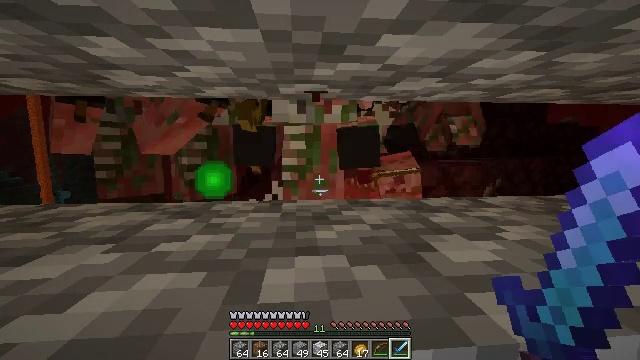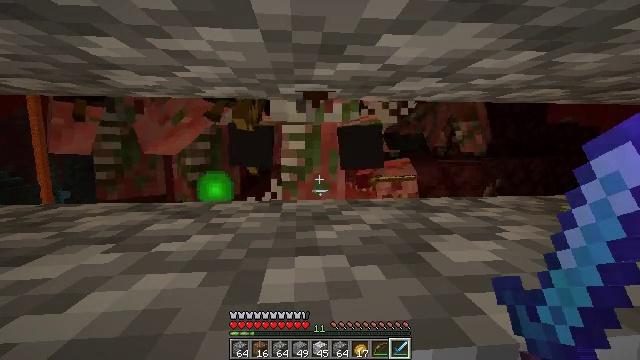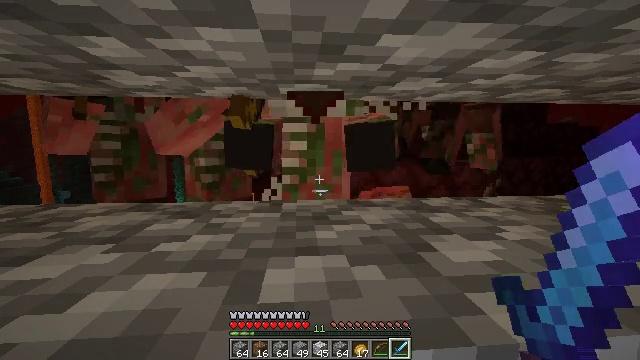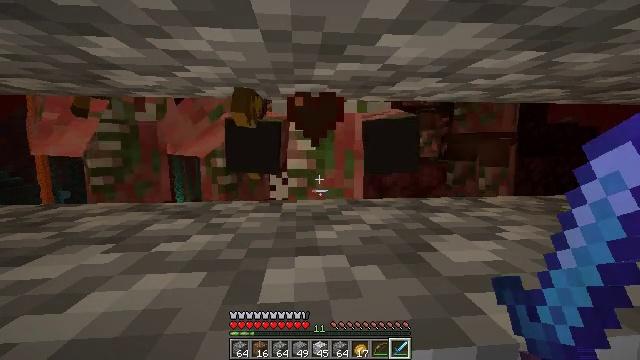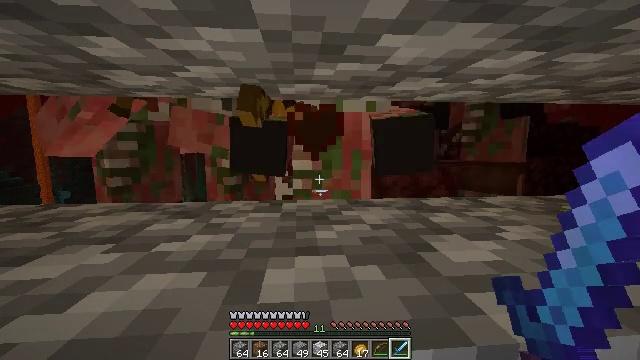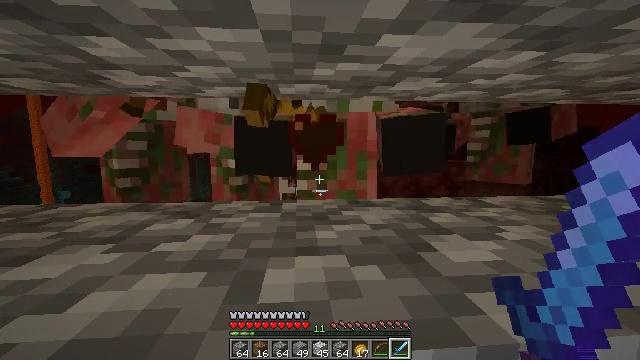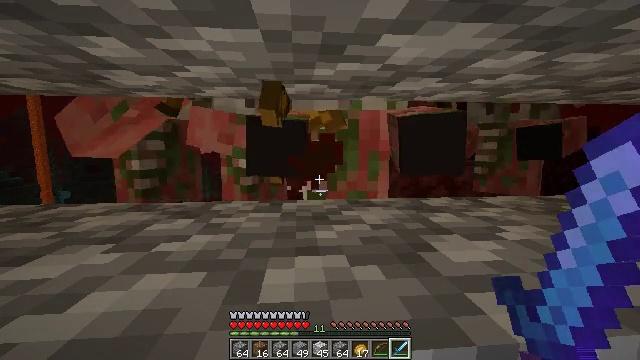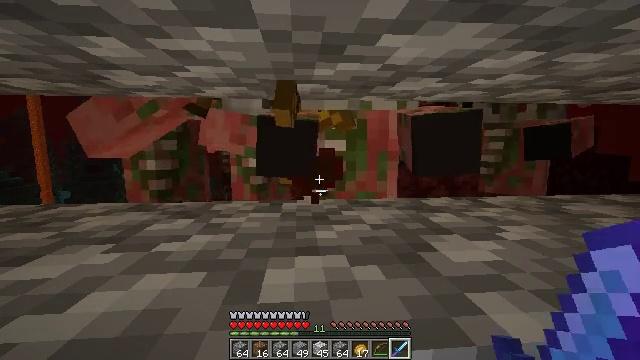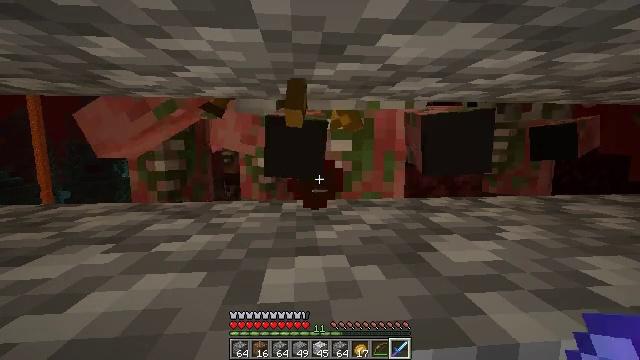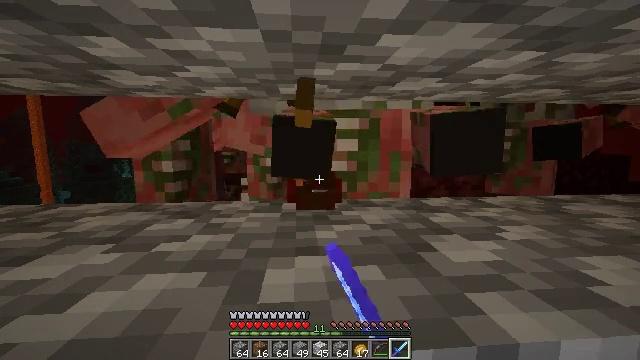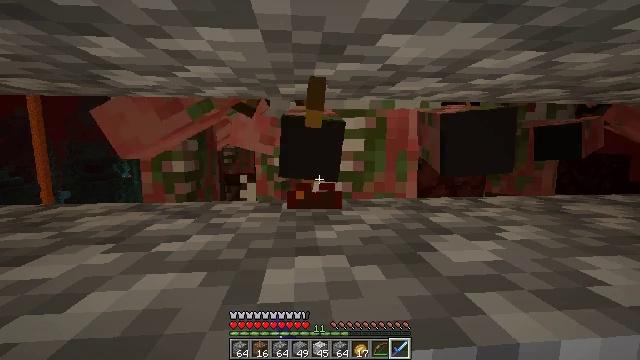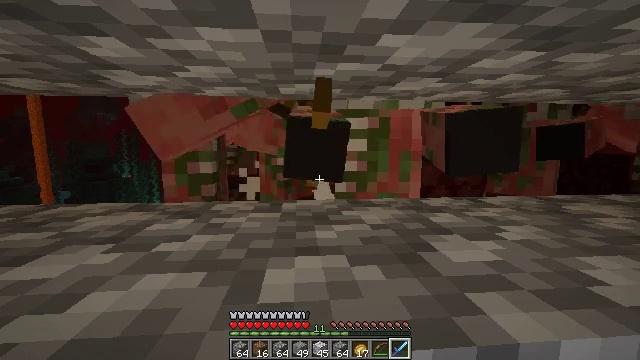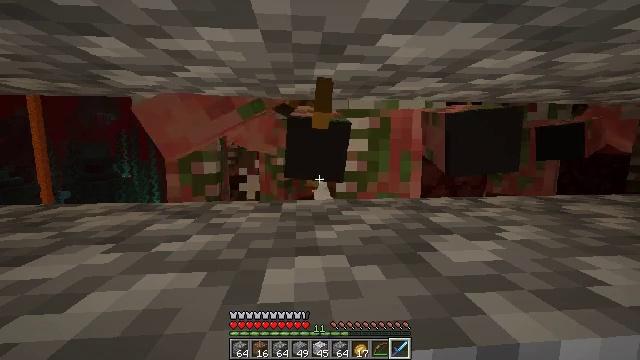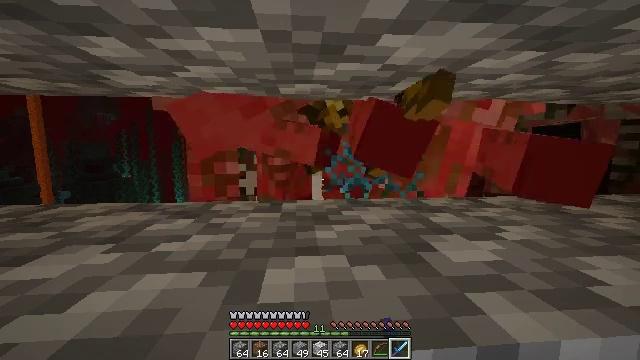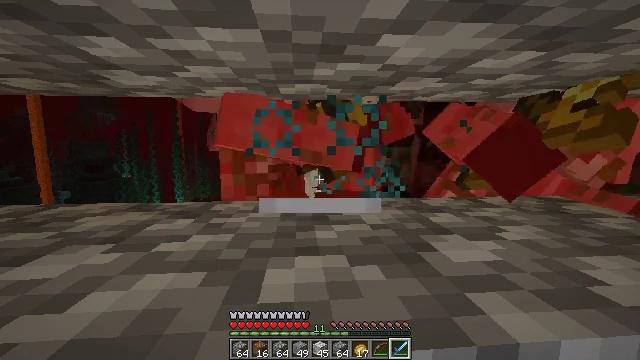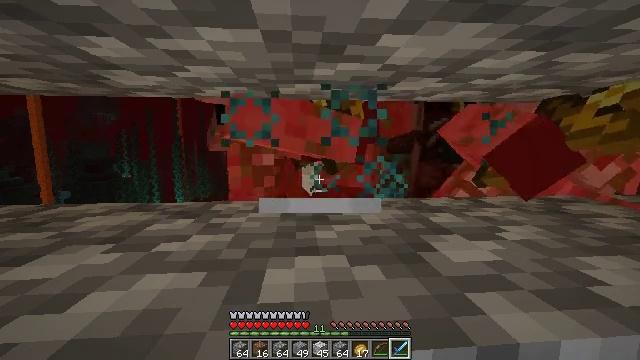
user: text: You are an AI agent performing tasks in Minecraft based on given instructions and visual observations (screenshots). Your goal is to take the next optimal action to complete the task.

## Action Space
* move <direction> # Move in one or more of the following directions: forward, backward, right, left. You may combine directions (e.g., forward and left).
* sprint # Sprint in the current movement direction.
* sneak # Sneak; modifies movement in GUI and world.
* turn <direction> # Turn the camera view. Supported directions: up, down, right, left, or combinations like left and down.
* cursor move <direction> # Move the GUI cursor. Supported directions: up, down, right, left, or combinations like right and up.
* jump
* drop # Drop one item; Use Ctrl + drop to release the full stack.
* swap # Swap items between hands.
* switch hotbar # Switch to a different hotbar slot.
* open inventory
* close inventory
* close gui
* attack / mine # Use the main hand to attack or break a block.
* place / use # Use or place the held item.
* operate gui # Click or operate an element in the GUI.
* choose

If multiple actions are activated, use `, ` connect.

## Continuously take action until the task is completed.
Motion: motion action
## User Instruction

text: Hunt the zombified piglin.
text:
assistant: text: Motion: no_op
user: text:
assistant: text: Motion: no_op
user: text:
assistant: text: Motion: no_op
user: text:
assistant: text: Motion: no_op
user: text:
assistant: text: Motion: no_op
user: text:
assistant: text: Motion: no_op
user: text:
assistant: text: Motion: no_op
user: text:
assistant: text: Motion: attack / mine
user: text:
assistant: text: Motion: attack / mine
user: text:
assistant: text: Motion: attack / mine
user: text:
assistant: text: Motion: attack / mine
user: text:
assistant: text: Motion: no_op
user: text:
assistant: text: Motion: no_op
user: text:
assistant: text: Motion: no_op
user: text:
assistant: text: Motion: no_op
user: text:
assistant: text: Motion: no_op
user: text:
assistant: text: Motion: no_op
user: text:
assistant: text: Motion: no_op
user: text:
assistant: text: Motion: no_op
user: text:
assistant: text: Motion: no_op
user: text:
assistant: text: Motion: no_op
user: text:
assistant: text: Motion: no_op
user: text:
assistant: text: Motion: no_op
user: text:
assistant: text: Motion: no_op
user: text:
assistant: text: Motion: no_op
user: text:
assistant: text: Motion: no_op
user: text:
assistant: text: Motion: no_op
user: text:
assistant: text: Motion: no_op
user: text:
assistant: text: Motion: attack / mine
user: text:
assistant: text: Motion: attack / mine